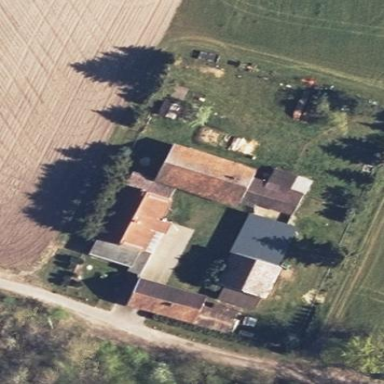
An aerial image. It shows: Farmyard area.